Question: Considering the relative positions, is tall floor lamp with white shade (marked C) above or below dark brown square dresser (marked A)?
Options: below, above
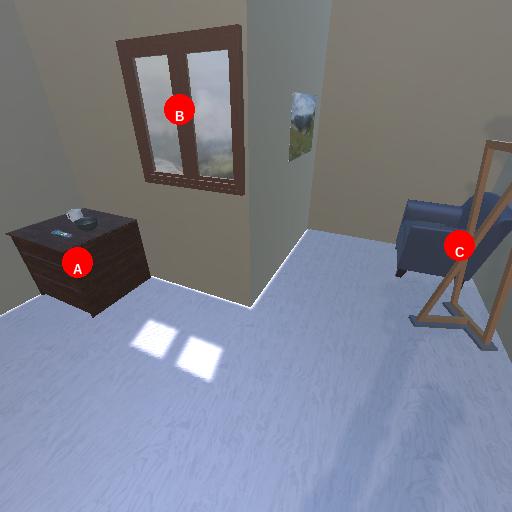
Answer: below